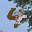
Label: 4